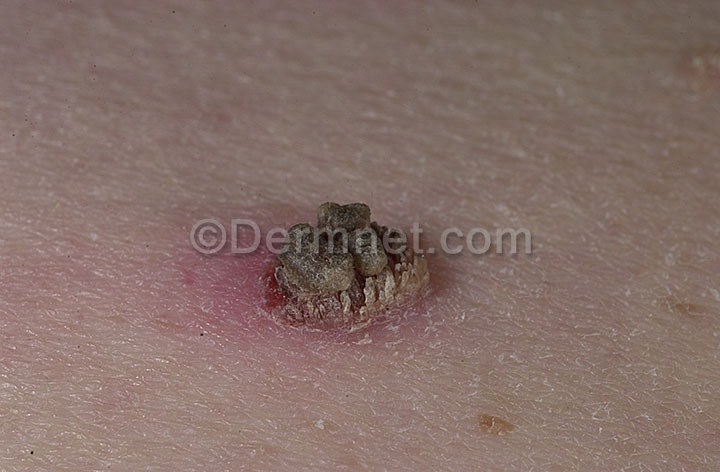
Disease: Seborrheic Keratoses and other Benign Tumors